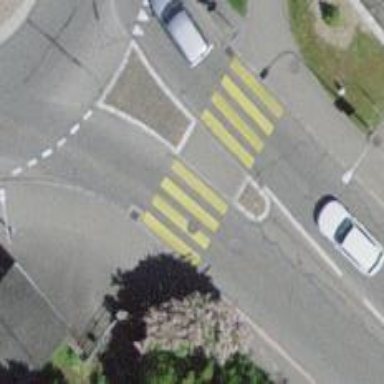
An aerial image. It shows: Uncontrolled zebra crossing with marked island on the road.